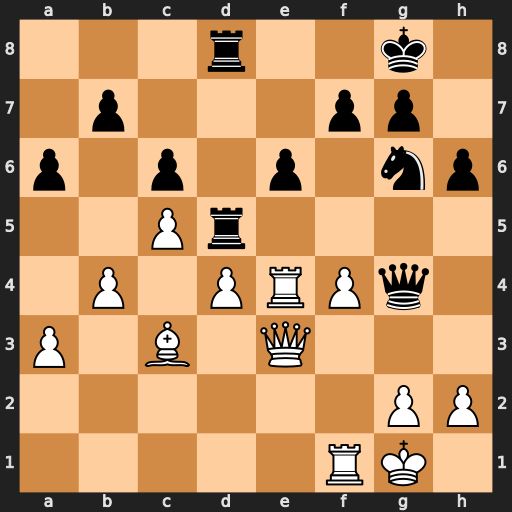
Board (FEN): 3r2k1/1p3pp1/p1p1p1np/2Pr4/1P1PRPq1/P1B1Q3/6PP/5RK1
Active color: w
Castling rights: -
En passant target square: -
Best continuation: f5 Qxf5 Rxf5